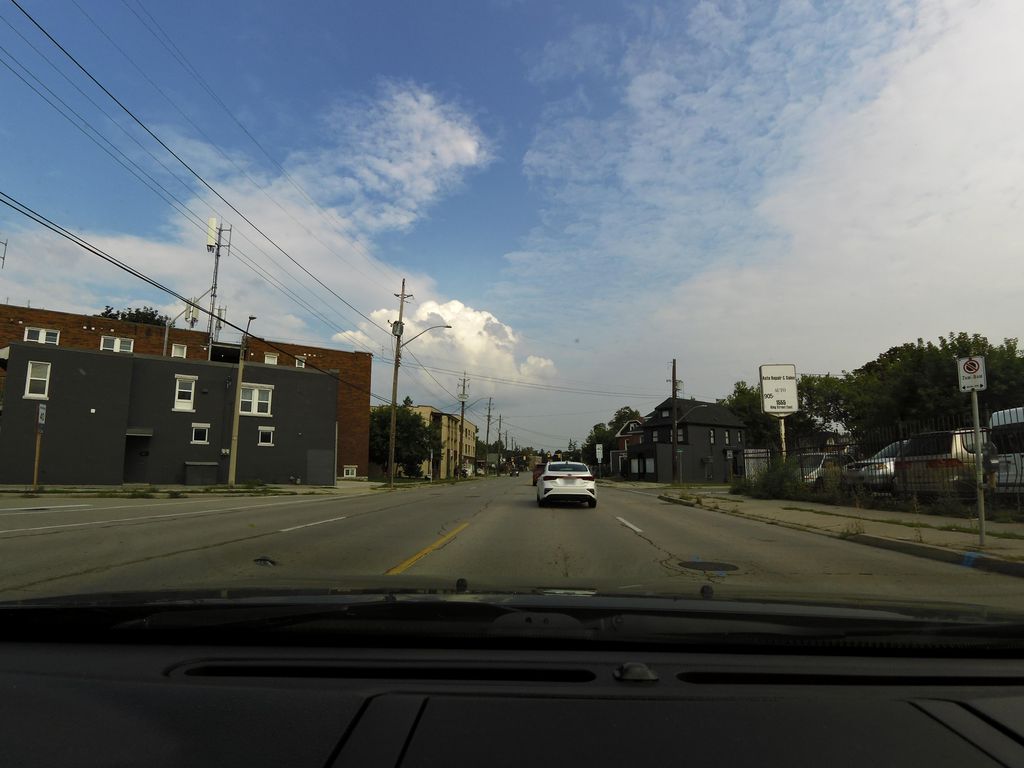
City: hamilton